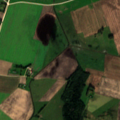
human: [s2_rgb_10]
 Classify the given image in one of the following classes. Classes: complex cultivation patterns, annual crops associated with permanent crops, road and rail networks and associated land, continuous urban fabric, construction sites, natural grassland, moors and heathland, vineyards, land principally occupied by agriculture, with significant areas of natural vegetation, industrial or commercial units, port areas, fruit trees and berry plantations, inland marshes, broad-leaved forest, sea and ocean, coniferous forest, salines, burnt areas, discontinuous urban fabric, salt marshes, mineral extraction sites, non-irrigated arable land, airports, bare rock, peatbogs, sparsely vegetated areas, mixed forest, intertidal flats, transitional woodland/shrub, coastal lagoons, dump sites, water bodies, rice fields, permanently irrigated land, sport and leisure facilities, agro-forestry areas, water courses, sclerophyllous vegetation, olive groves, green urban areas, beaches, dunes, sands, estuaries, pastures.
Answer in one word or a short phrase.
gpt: non-irrigated arable land, pastures, complex cultivation patterns, transitional woodland/shrub